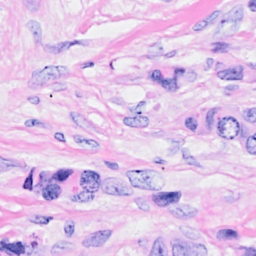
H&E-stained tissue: Breast